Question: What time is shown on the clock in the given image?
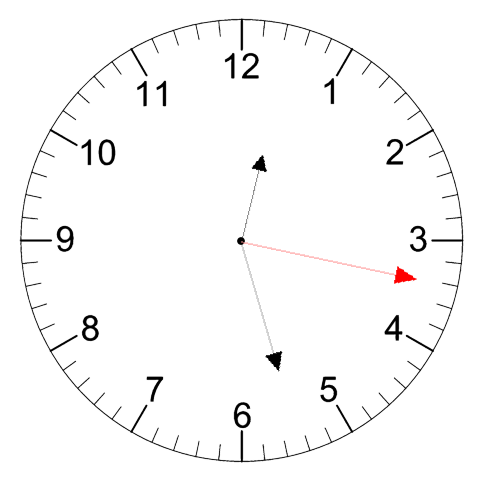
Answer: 12:27:17